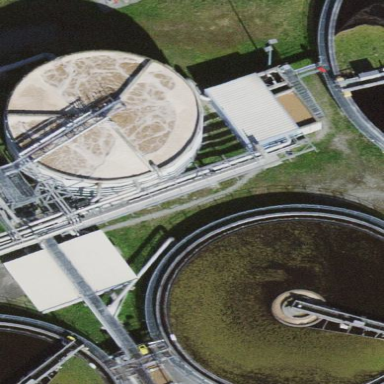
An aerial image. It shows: Basin used for wastewater treatment.